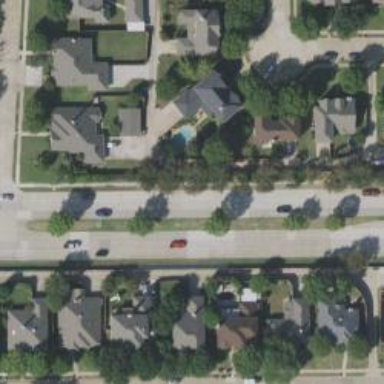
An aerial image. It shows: Alleyway designated as service road.